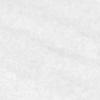
Label: no_change